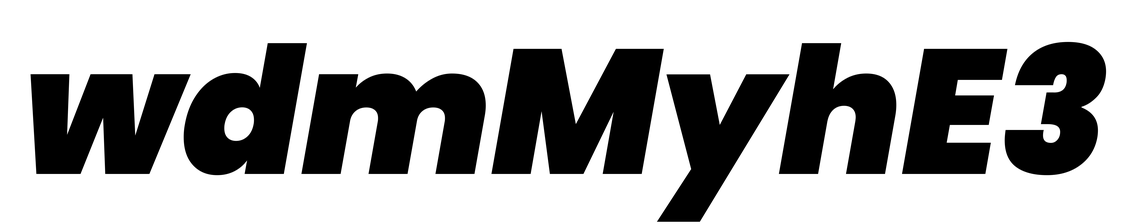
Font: Poppins-BlackItalic